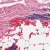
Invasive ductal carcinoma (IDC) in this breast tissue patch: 0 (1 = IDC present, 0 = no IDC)